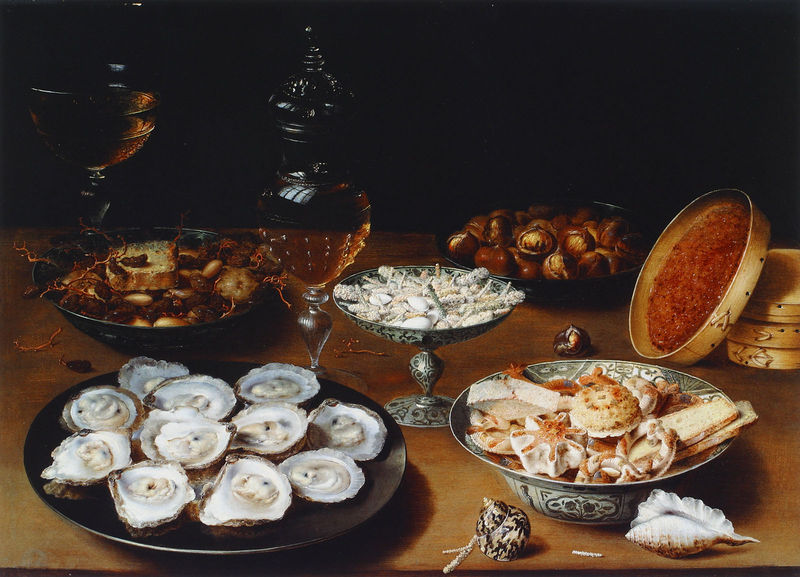
Titel: Stilleben mit Austern und Kandiertem
Künstler: Osias Beert d. Ä.
Institution: Washington, National Gallery of Art
Schlagwörter: glas, tisch, rot, gläser, schale, schüssel, teller, kelch, krug, stilleben, stillleben, essen, wein, brot, deckel, meeresfrüchte, karaffe, gedeckt, gebäck, flämisch, muschel, austern, muscheln, pokal, schnecke, schüsseln, schnecken, nüsse, krebse, meerestiere, brötchen, kastanien, kaviar, bol, maronen, austerb, garnellen, rogen, fischeier, nücce